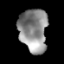
Tissue: lung
Cell type: T cells
Senescence score: 0.1897
Nuclear area (px): 1206
Mean DAPI intensity: 140.621